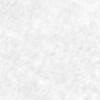
Label: no_change